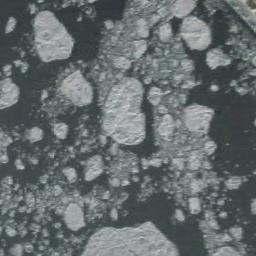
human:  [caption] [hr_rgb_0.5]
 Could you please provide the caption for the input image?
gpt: There are different shapes of sea ice .

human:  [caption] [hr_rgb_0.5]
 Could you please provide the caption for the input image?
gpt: A lot of sea ice of different sizes and thickness gathers together and the color of the seawater is deep blue .

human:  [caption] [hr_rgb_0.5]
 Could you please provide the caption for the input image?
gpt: Countless large and small pieces of ice are connected into a loose large piece floating on the blue sea .

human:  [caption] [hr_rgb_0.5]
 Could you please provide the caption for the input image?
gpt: There are many ice on the light green sea .

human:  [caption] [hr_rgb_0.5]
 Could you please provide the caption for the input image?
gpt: There are many pieces of sea ice .